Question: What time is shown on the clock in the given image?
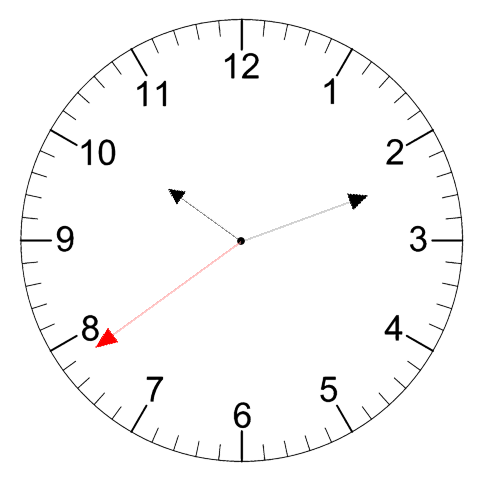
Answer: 10:11:39